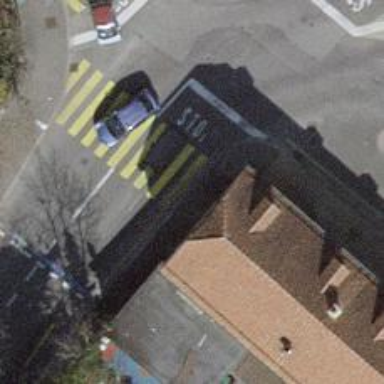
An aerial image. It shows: Kerb serving as barrier.